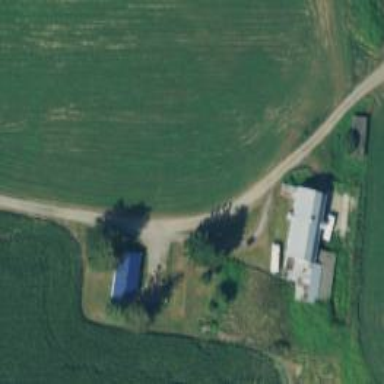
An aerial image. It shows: Farmyard area.